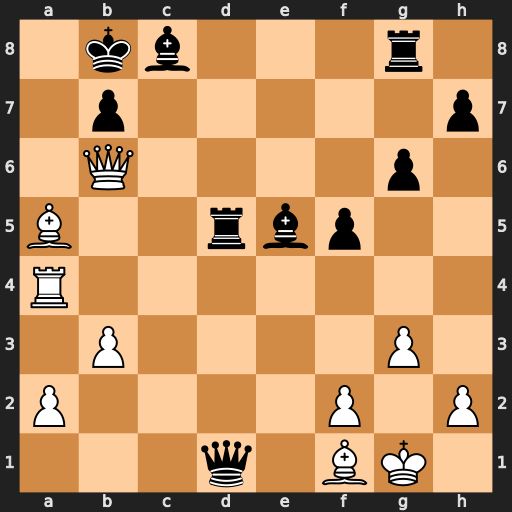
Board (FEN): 1kb3r1/1p5p/1Q4p1/B2rbp2/R7/1P4P1/P4P1P/3q1BK1
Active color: w
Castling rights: -
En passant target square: -
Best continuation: Qa7+ Kxa7 Bc7+ Ra5 Rxa5#